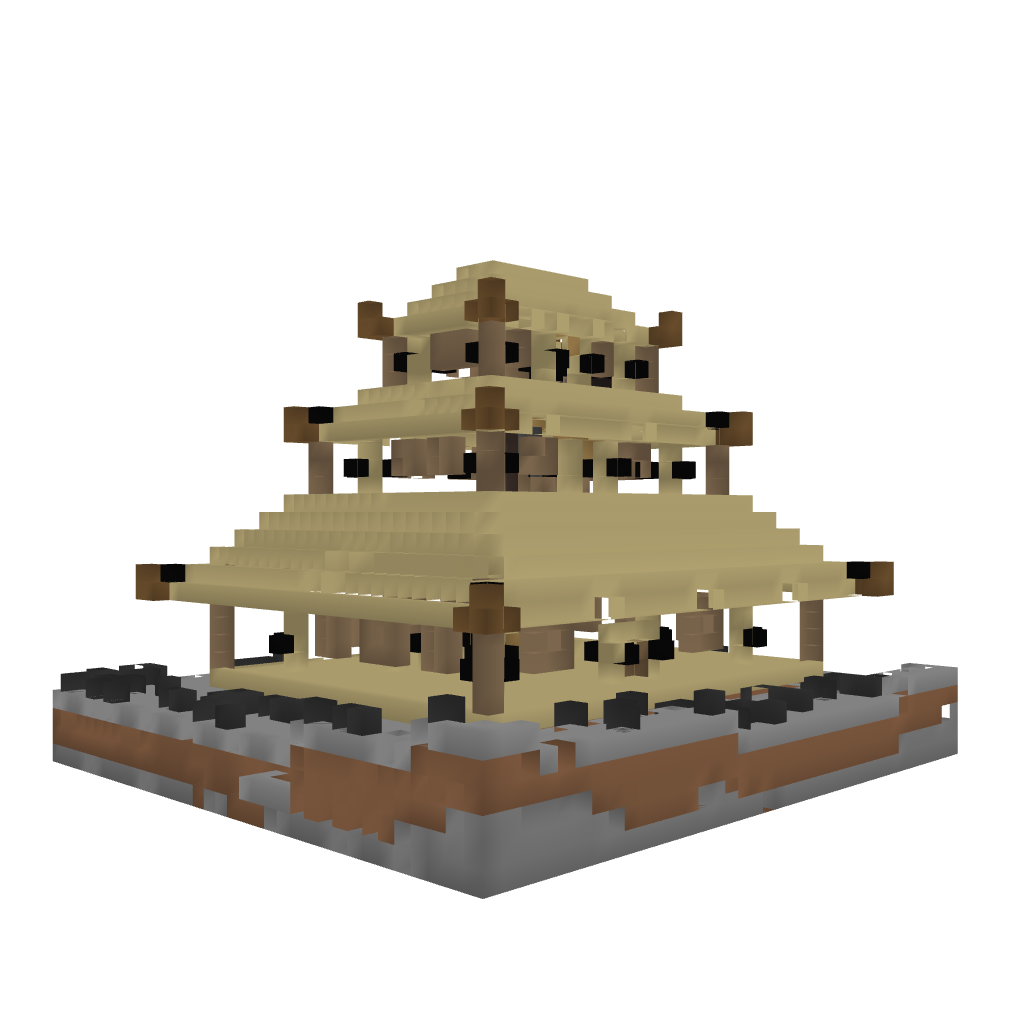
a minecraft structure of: large pagoda (just house)